Question: Mt rootViewController (i.e the first viewcontroller) is not occupying full screen, while the other VCs do (see screenshot). In IB, they look identical. I am using iOS 6 / iOS 5.1 simulator.
My AppDelegate method looks innocent. Any suggestions?
'''''
- (BOOL)application:(UIApplication *)application didFinishLaunchingWithOptions:(NSDictionary *)launchOptions
{
// hide status bar
[UIApplication sharedApplication].statusBarHidden = YES;
_window = [[UIWindow alloc] initWithFrame:[[UIScreen mainScreen] bounds]];
// allocate the root view controller
_window.rootViewController = [[LMHomeViewController alloc] init];
// add a navigation controller
[LMNavigationController initSharedInstanceWithRootViewController:self.window.rootViewController];
[_window addSubview:LMNavigationController.sharedInstance.view];
// show the window
[_window makeKeyAndVisible];
return YES;
}
'''

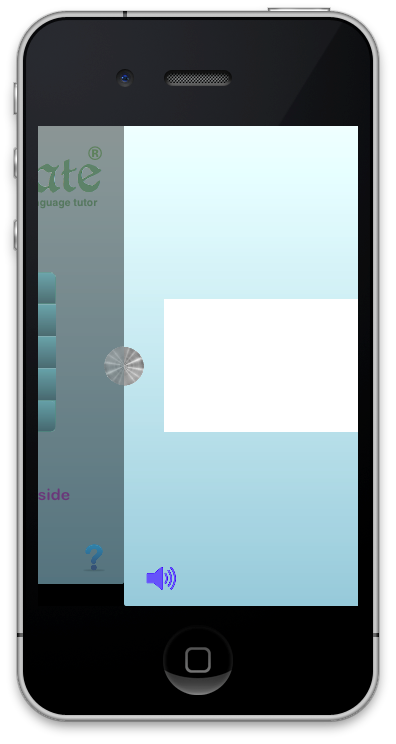
Answer: Hide the status bar in your LMHomeViewController xib file.
In your info.plist set "Status bar is initially hidden" to YES.
I think the problem is that your LMHomeViewController get "rendered with a status bar" and then you add this view to a view without a status bar, so there is a 20 px gap.